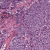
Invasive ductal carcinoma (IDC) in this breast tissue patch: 1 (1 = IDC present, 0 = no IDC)